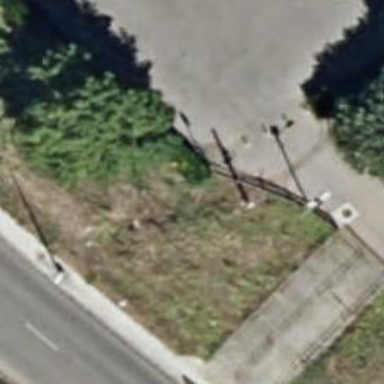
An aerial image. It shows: Hedge barrier.